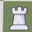
Piece: wR